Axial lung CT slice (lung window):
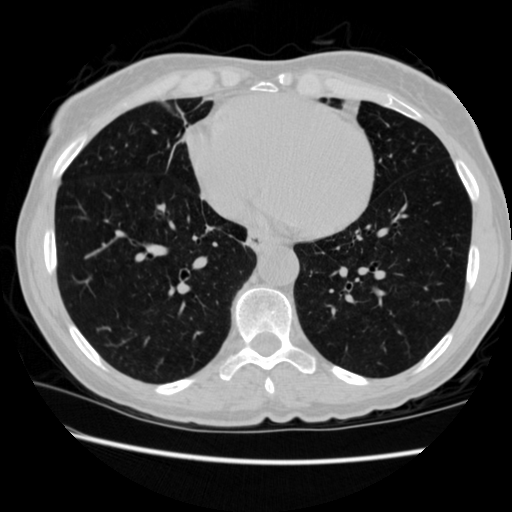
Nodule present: no